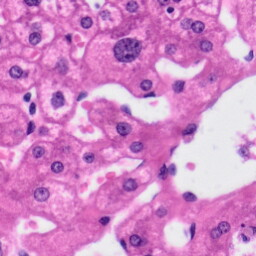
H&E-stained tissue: Liver